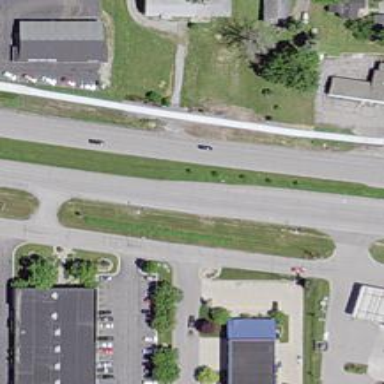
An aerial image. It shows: Trunk highway.